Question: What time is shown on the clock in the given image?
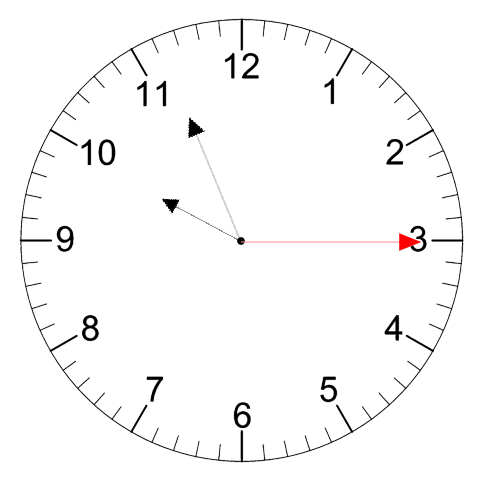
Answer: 09:56:15